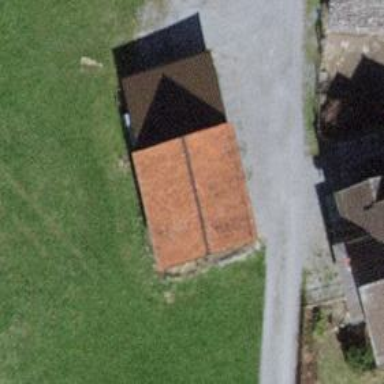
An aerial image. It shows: Hut.